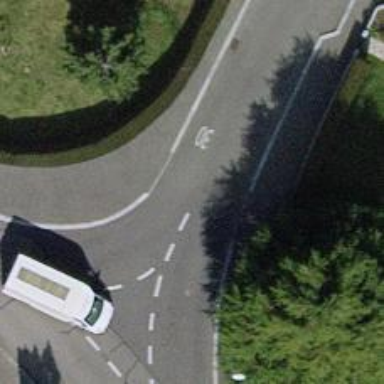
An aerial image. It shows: Unmarked crossing on the road.